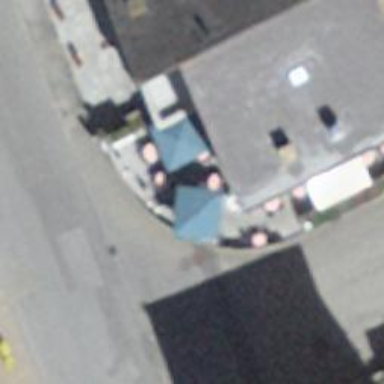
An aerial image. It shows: Restaurant.